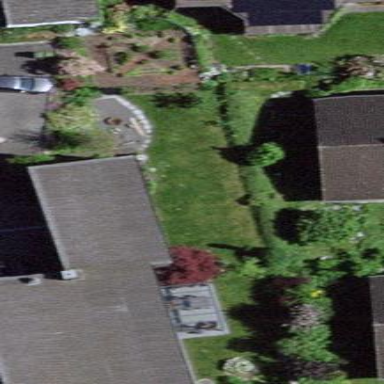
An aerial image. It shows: Group of garages.